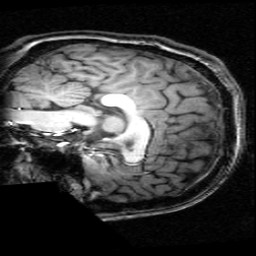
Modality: T1w
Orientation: sagittal
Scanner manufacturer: ge
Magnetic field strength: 3 T
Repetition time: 0.01222 s
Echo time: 0.005176 s